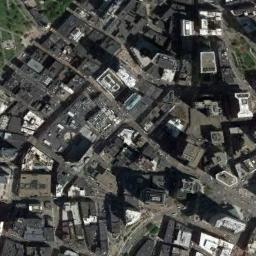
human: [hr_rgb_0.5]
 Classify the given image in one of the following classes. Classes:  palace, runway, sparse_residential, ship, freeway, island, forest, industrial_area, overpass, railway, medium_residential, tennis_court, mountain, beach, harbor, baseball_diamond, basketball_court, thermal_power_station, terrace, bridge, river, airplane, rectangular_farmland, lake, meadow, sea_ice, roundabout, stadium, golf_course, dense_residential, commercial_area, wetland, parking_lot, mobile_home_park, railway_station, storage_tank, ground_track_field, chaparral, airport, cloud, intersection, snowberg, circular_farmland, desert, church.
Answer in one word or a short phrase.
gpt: commercial_area